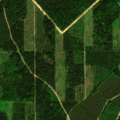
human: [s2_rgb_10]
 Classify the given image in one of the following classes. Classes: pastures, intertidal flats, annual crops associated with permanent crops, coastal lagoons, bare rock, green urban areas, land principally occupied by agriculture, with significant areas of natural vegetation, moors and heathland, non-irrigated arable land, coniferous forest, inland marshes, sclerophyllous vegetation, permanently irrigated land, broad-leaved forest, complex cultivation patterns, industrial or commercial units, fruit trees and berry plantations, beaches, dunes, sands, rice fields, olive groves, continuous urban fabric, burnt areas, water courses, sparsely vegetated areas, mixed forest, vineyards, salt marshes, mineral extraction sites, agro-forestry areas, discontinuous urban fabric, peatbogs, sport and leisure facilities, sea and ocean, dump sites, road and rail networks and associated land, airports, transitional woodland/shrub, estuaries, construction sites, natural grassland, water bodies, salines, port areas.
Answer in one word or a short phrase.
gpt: coniferous forest, mixed forest, transitional woodland/shrub